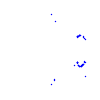
Particle: proton